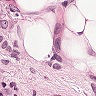
Metastatic tissue present: yes